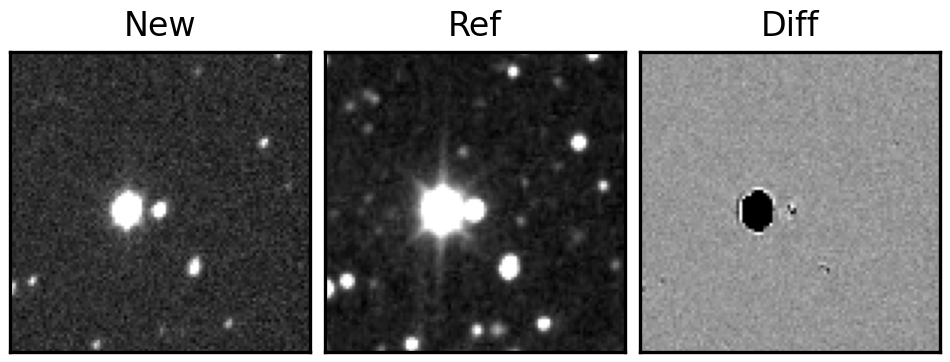
Label: bogus